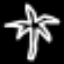
Label: palm tree